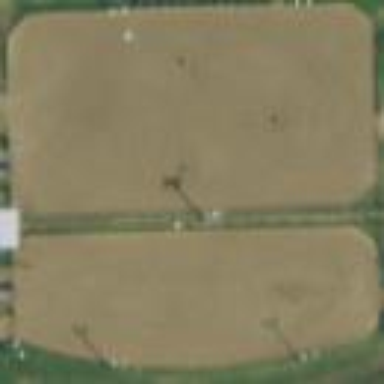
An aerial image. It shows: Equestrian pitch for leisure land sports.